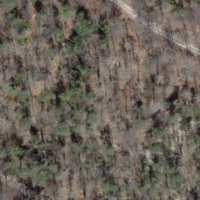
EUNIS habitat code: 41
Species observed at this site:
Neottia nidus-avis